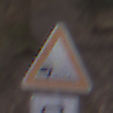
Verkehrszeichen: SplittSchotter
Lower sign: RichtungsangabeDurchPfeile5
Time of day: MorningAfternoon
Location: Outdoor (Nature)
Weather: Overcast
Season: Autumn
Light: Natural